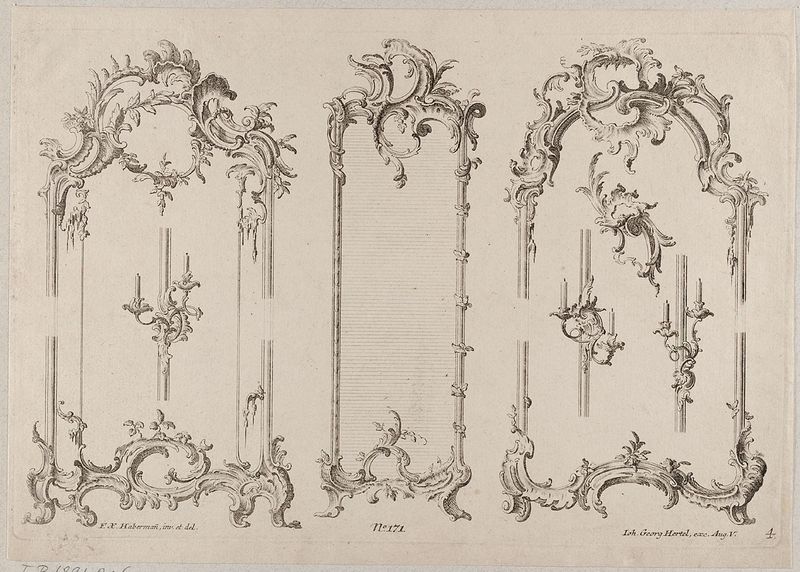
Titel: Drei Spiegelrahmen
Künstler: Franz Xaver Habermann
Standort: Hamburg
Institution: Museum für Kunst und Gewerbe Hamburg
Schlagwörter: zeichnung, spiegel, rokoko, schrank, grafik, graphik, ornamente, kerze, kerzen, leuchter, fotografie, photographie, druckgraphik, druckgrafik, radierung, bleistift, kunstgewerbe, kerzenhalter, ständer, kunsthandwerk, kandelaber, verziehrung, rocaille, style, reproduktionen, industriedesign, druckerzeugnisse, ornamentstich, vorlageblätter